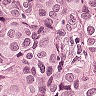
Metastatic tissue present: yes